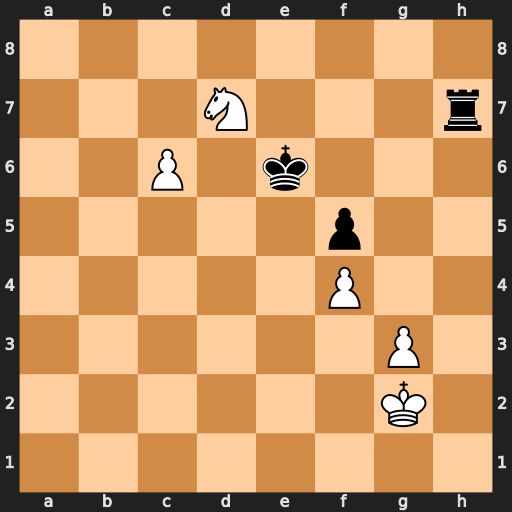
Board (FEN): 8/3N3r/2P1k3/5p2/5P2/6P1/6K1/8
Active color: w
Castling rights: -
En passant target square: -
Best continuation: Nf8+ Kd5 Nxh7